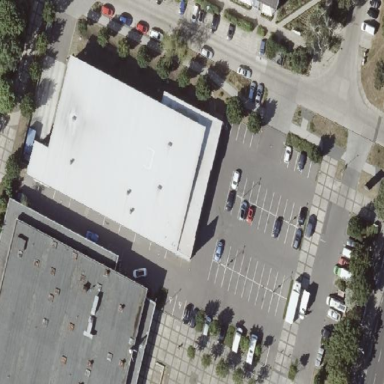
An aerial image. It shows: Retail area.